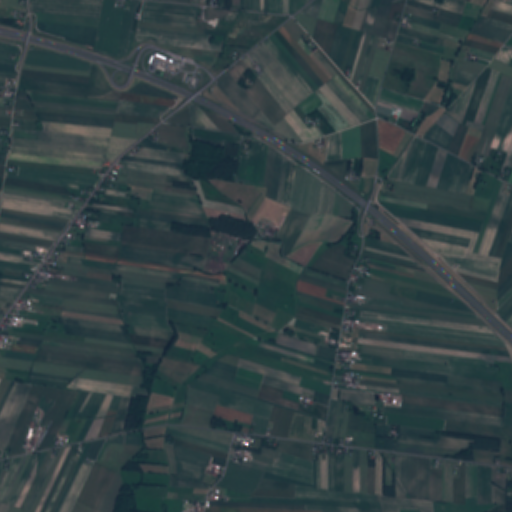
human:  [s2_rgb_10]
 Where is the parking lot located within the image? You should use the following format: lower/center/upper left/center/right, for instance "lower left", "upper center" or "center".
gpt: The parking lot is located in the upper left of the image.
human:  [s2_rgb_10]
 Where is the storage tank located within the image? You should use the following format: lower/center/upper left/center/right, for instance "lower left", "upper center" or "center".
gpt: The storage tank is located in the upper left of the image.
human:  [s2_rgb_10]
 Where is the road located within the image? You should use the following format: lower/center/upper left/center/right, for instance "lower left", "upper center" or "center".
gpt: There is no road in the image.